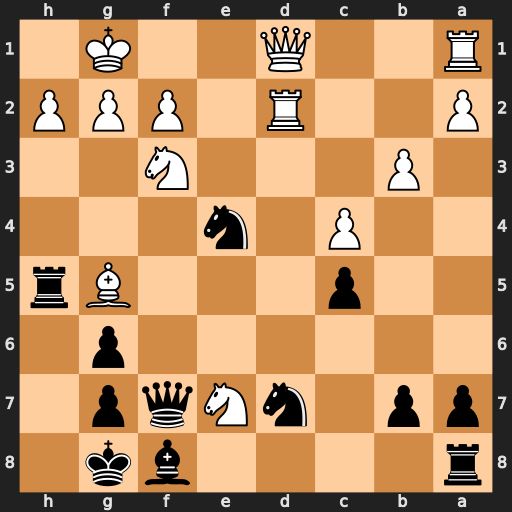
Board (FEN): r4bk1/pp1nNqp1/6p1/2p3Br/2P1n3/1P3N2/P2R1PPP/R2Q2K1
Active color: b
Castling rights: -
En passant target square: -
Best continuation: Bxe7 Rxd7 Nxg5 Nxg5 Rxg5